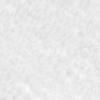
Label: no_change